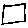
Label: square